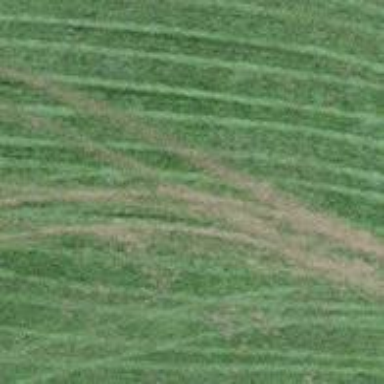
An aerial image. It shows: Track with very rough surface.